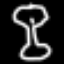
Label: hourglass